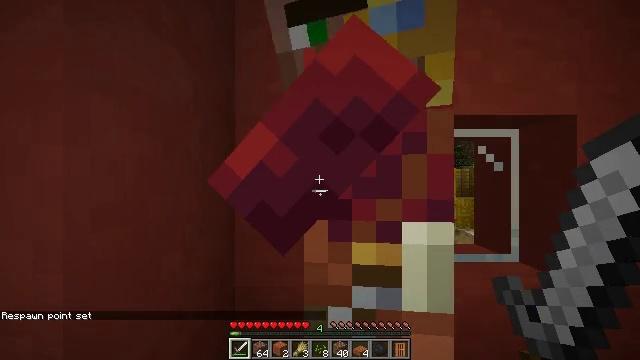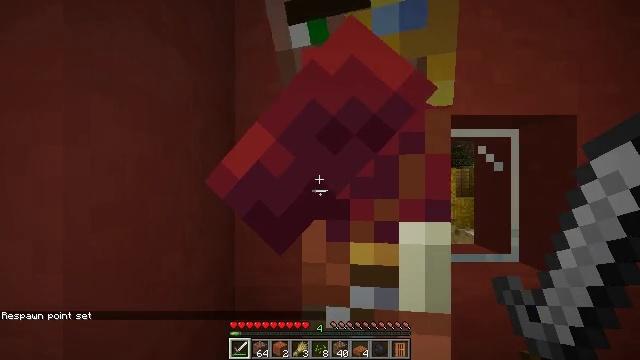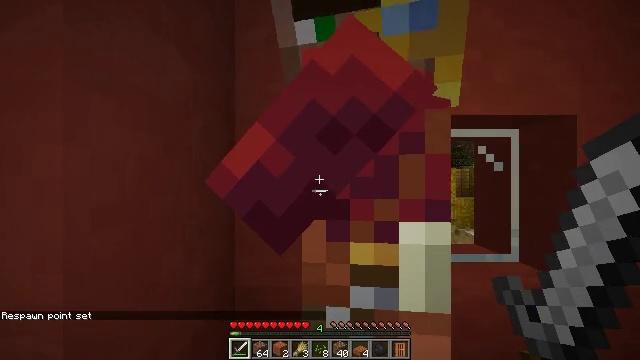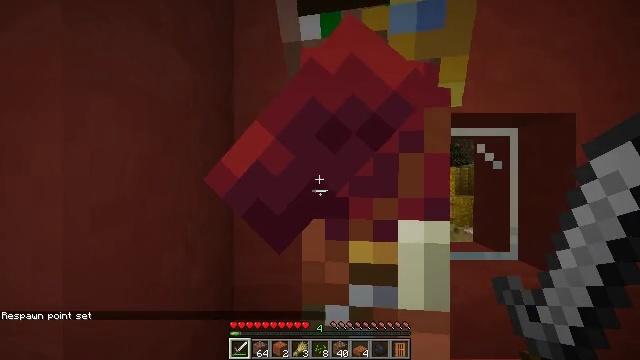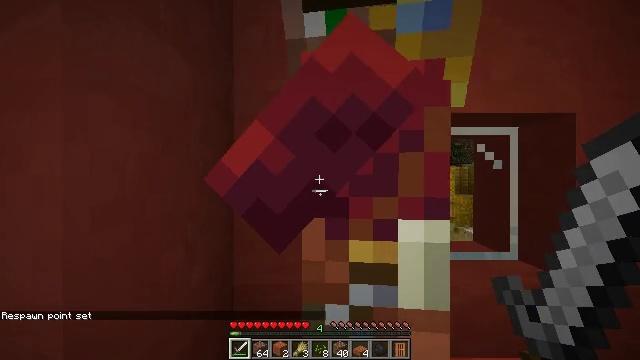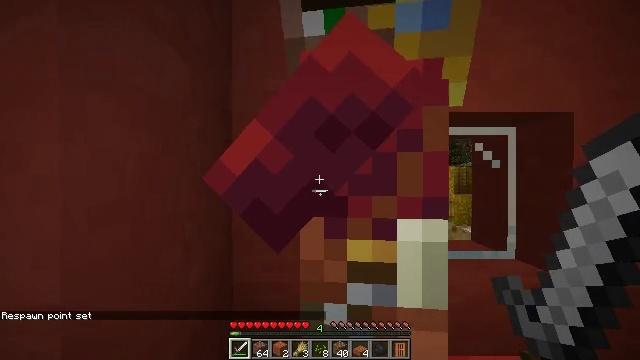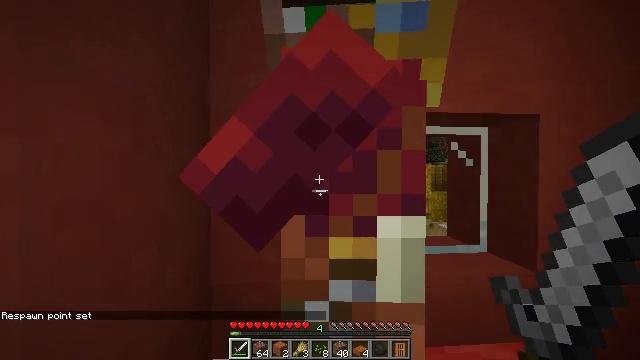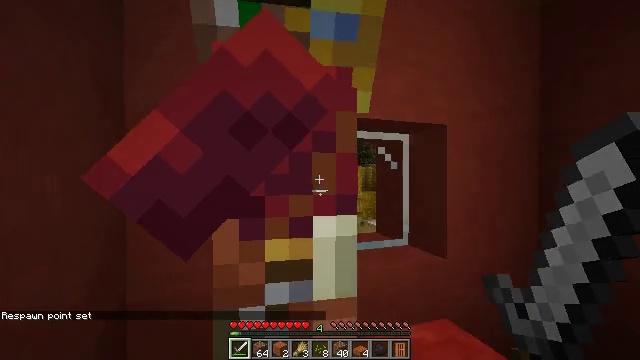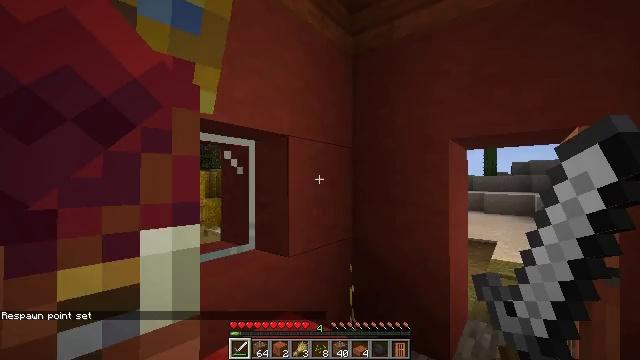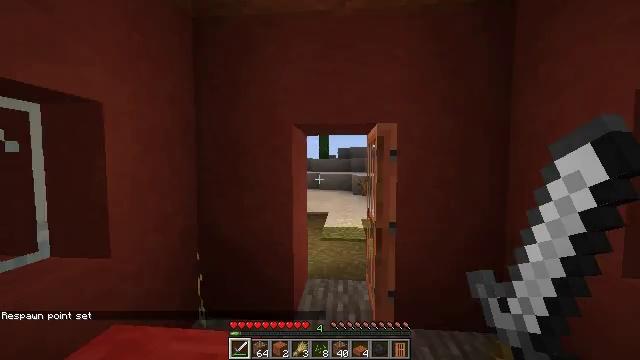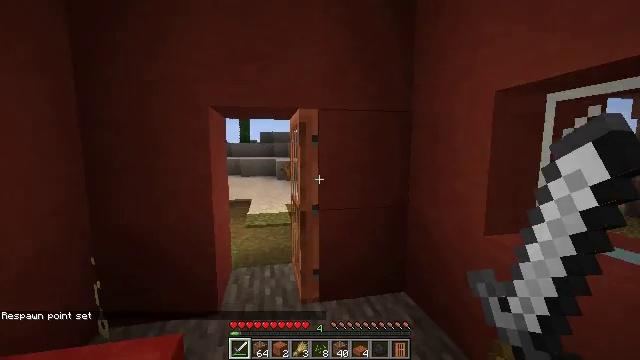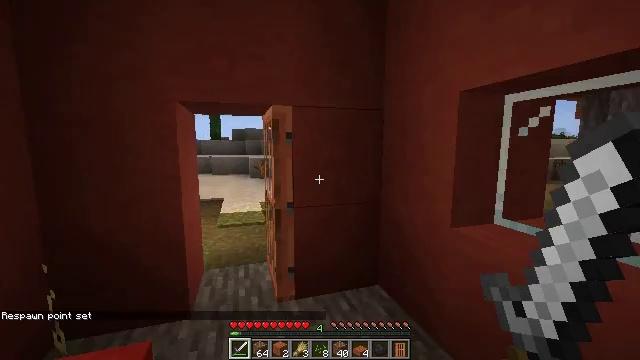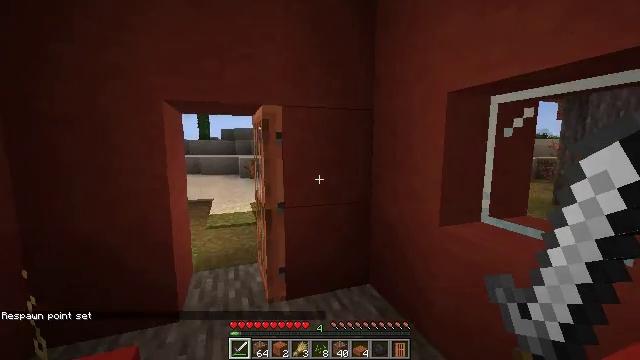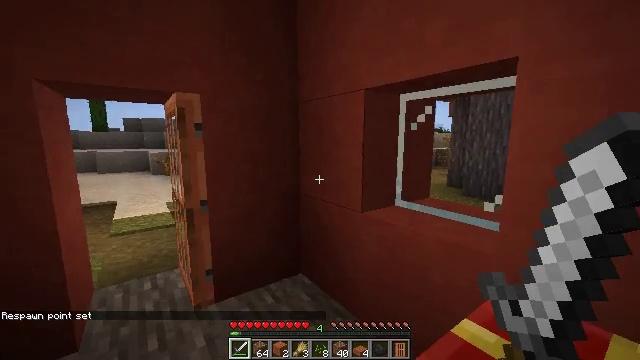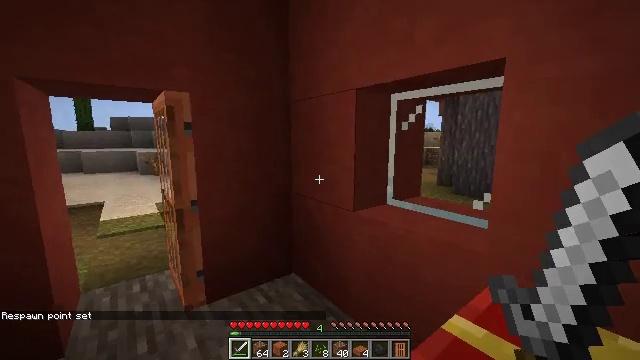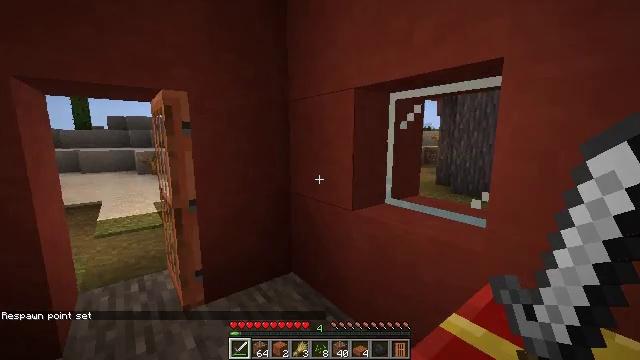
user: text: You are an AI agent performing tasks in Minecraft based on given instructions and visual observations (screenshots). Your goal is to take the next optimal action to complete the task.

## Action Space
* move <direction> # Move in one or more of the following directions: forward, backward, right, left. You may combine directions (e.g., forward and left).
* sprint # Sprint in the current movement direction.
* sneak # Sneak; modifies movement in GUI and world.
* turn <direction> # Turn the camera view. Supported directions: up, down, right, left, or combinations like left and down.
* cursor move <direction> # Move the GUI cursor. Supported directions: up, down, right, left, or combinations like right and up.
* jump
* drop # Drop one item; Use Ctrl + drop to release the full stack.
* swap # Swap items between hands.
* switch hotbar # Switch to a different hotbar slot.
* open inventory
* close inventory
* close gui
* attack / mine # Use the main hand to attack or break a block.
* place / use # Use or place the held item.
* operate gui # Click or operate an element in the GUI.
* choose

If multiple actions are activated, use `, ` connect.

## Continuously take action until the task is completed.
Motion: motion action
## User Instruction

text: Collect sand to make glass.
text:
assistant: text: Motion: no_op
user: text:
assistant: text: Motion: no_op
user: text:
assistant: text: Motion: no_op
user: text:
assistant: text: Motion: no_op
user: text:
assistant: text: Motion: no_op
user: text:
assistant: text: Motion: turn right
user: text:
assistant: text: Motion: turn right
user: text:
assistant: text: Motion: turn right and up
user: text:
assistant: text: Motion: turn right and down
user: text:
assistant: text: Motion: turn right and down
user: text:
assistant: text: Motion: turn right
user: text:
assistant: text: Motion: turn right
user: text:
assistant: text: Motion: turn right and down
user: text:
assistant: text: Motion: turn right
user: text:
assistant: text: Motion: no_op
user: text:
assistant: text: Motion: no_op
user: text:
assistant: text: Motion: no_op
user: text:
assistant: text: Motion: turn left
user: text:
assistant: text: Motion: turn left
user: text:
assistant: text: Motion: turn left
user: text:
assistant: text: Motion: turn left
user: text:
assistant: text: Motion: turn left and down
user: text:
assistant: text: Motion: turn left
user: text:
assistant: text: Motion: turn left
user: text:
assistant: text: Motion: no_op
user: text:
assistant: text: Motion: move forward
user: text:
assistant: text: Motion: move forward
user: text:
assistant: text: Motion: move forward, turn left and up
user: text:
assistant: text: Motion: move forward, turn left and up
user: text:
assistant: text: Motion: move forward